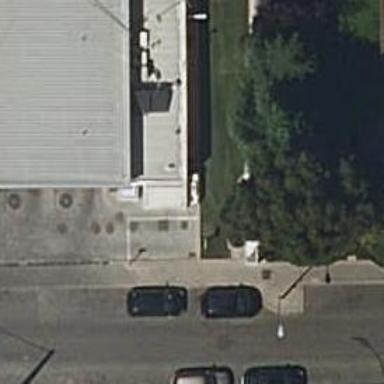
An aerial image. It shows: Fuel station.